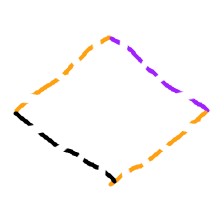
Shape: rhombus